Interaction volume radius: 10 \u00c5
Interaction volume height: 35 \u00c5
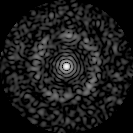
Disorder parameter: 0.8456